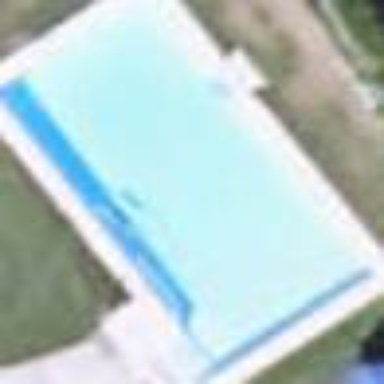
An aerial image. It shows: Swimming pool located in leisure land.